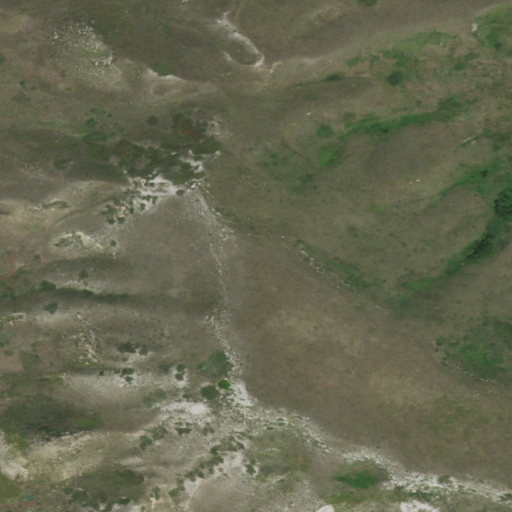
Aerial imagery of mountain in South Dakota named White Butte containing grassland and shrub